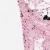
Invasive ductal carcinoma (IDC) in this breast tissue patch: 0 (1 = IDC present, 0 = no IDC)